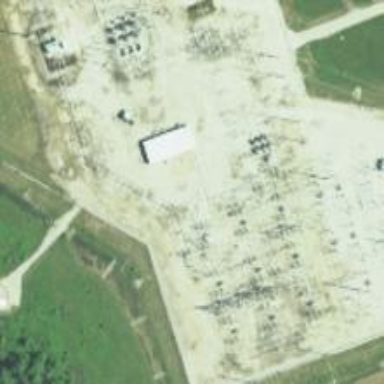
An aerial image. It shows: Switch used for power control.